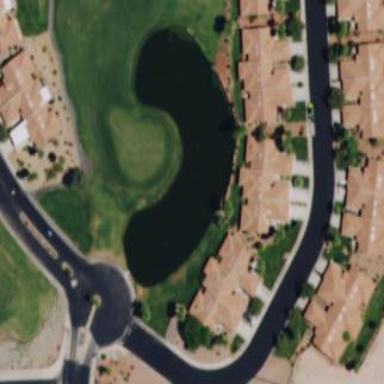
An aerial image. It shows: Water hazard on golf course. The hazard is natural water feature.